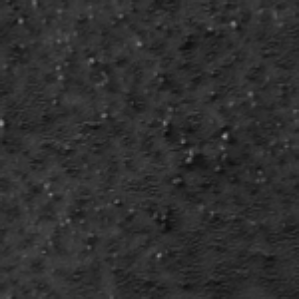
Label: frost